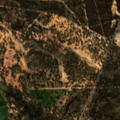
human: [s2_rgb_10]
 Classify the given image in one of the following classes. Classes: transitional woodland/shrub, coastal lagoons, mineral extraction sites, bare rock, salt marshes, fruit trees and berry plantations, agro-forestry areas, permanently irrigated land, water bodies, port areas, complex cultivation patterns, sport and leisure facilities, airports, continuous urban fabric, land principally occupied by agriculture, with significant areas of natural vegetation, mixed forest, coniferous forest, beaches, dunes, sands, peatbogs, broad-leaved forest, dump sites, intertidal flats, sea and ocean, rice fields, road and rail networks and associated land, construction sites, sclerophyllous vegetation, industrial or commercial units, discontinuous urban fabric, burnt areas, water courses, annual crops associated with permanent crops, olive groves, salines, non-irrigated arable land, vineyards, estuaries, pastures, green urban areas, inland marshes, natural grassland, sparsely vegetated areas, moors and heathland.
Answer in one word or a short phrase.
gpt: permanently irrigated land, agro-forestry areas, broad-leaved forest, transitional woodland/shrub